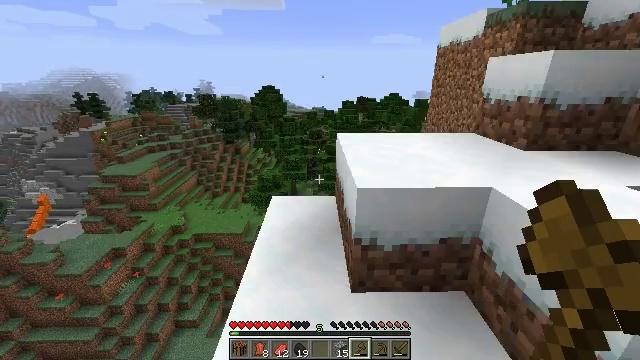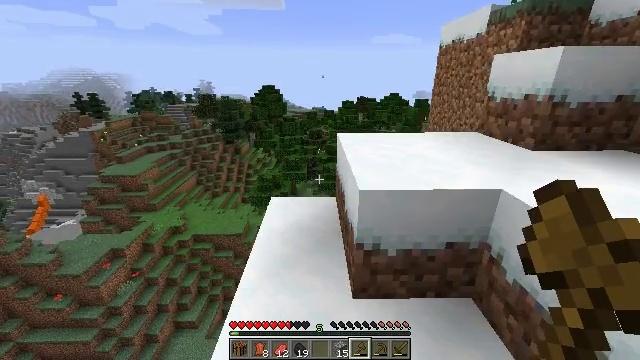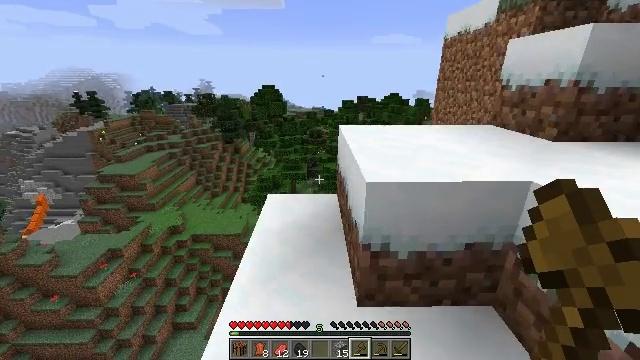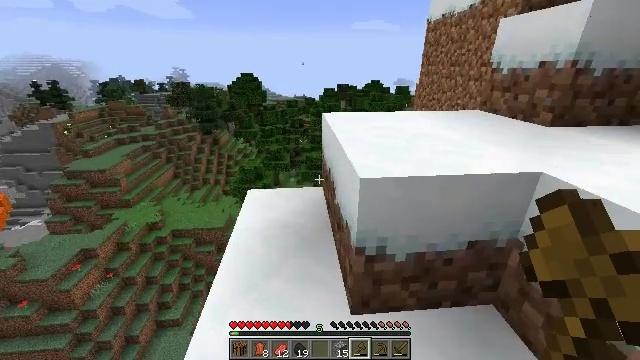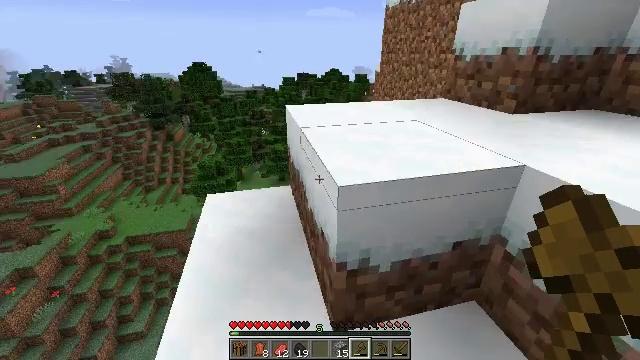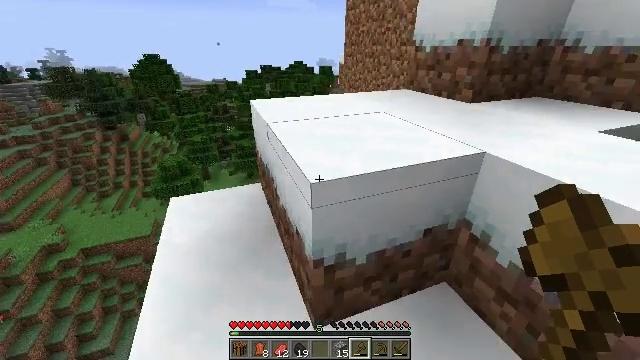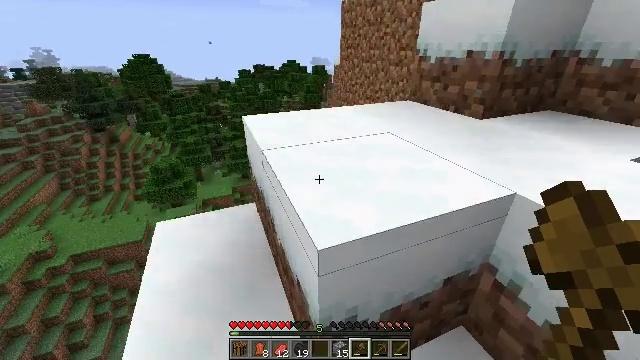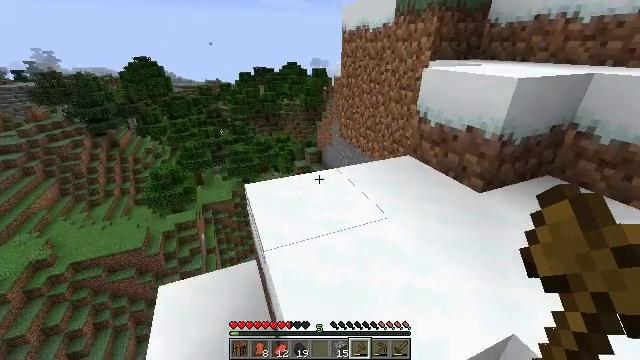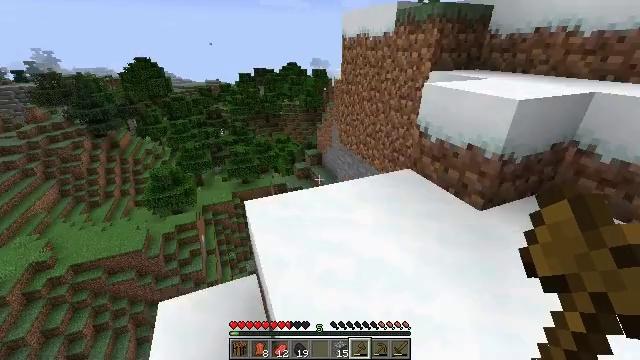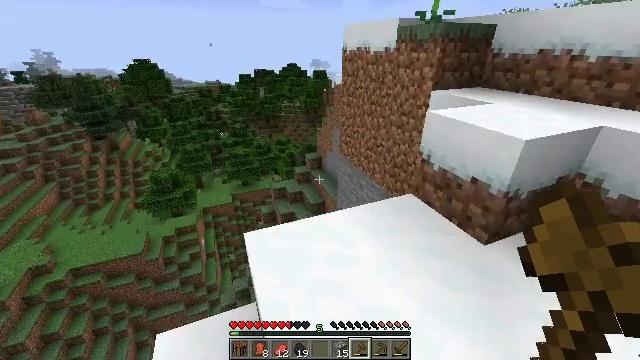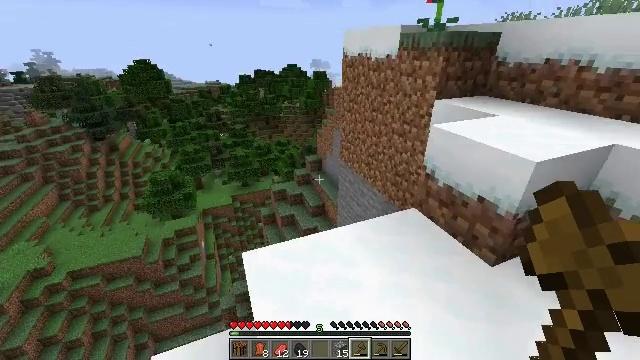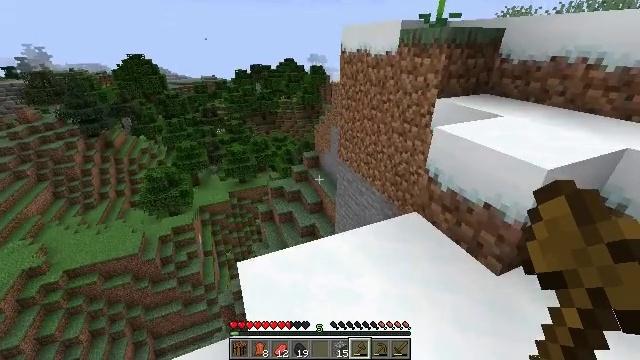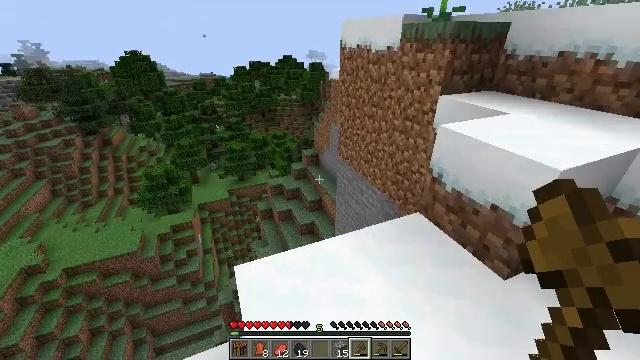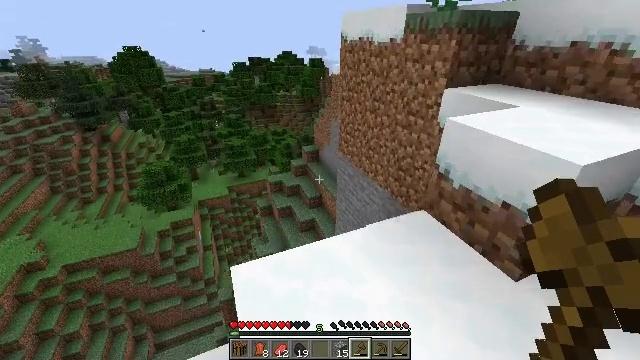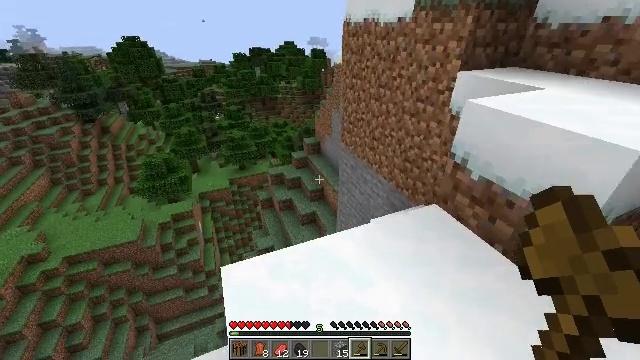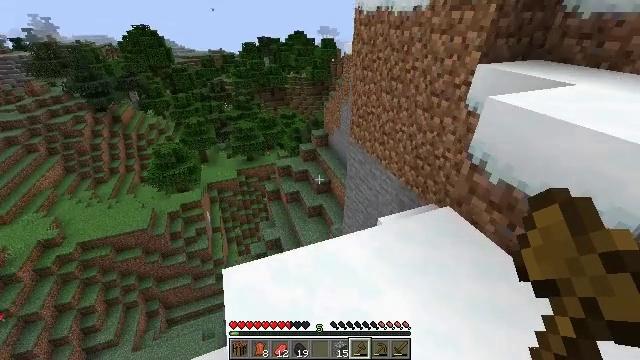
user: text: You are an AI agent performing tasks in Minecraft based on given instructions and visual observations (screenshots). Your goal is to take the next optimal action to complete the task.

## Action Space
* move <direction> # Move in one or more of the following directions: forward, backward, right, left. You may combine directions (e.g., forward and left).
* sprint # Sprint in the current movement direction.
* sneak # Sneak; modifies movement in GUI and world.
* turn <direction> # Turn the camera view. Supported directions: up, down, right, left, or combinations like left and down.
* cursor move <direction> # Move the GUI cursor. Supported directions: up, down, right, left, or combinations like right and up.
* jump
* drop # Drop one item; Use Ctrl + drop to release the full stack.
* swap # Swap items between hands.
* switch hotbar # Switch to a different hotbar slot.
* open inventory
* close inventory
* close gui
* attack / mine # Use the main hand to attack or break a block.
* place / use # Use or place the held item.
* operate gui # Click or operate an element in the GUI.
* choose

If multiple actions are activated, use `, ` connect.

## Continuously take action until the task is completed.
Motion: motion action
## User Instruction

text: Gather dark oak log for crafting.
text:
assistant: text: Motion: move forward
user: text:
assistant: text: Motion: move forward
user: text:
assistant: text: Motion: move forward, turn right and down
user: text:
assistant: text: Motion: move forward, turn right and down
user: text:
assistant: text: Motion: move forward, turn right and down
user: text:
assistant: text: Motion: move forward, turn right, jump
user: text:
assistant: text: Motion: move forward, jump
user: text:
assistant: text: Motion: move forward, jump
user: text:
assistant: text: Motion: move forward, jump
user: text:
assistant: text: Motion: move forward, jump
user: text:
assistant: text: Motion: turn down
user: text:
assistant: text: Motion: no_op
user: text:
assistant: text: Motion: no_op
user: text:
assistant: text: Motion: turn down
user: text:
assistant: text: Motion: turn left and down
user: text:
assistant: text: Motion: turn left and down
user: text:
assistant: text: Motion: turn left and down
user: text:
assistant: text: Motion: turn left and down
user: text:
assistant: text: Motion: turn left and down
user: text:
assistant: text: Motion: move forward, turn left and down
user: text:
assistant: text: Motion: move forward
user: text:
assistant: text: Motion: move forward
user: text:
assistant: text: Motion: move forward
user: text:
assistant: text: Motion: no_op
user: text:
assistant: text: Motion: no_op
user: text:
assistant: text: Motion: no_op
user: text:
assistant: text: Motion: no_op
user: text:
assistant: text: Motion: no_op
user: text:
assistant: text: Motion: no_op
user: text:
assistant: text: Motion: turn left and up